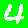
Digit: 4